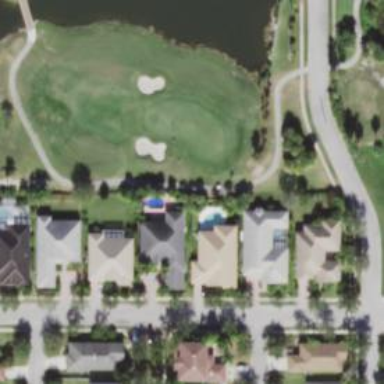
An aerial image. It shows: Path for both roads and golfers.